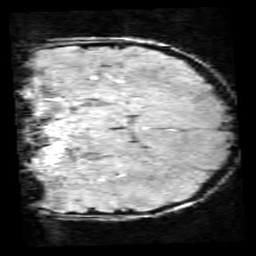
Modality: SWI
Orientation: coronal
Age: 10
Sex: male
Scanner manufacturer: siemens
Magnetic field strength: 3 T
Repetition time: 0.027 s
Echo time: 0.02 s